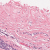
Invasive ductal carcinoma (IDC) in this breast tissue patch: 0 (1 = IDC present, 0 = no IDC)